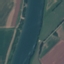
Land use / land cover class: River